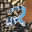
Label: 2